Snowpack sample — Snodgrass Mountain, Crested Butte, Colorado (2/4/25, 12:06 PM MST)
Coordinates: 38.923, -106.968
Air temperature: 35 °F
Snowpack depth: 80 cm
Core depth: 20 cm
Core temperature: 33.8 °F
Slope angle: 14°, slope face: 78°
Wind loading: low
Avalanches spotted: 0
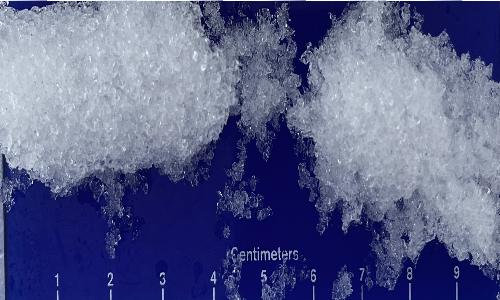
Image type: core
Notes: No avalanches nearby, unusually warm weather for the last month reported by residents, Collected 25 yards from treeline